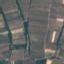
Land use / land cover: PermanentCrop